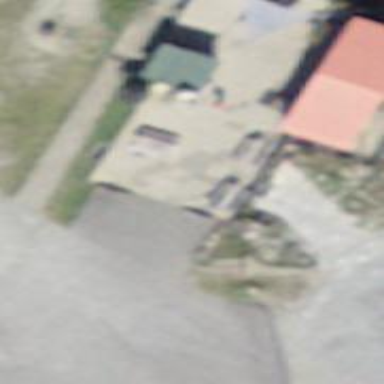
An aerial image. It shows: Picnic table located in leisure land area.